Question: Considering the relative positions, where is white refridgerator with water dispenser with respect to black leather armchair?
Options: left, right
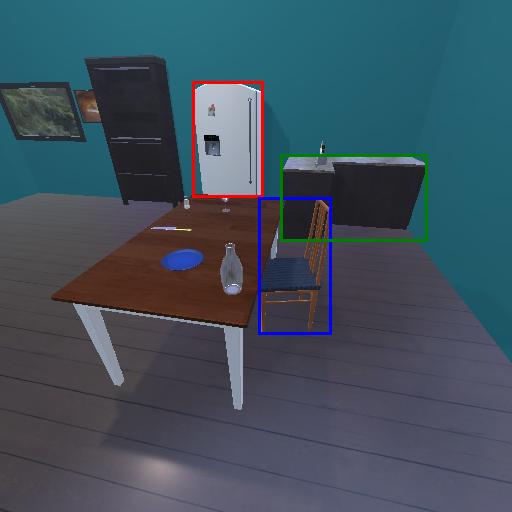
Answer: left